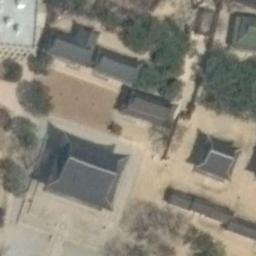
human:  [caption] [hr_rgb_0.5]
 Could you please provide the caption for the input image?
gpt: The palace is on the bare land next to some trees .

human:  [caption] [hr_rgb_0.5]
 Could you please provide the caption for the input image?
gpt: The palace is generally reddish-brown and has a strange shape .

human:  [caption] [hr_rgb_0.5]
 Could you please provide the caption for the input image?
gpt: The dark gray palace has some palaces of different sizes .

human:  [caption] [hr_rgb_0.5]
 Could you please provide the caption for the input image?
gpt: There are many trees of different sizes beside the palace .

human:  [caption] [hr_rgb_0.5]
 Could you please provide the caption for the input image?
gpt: There are some green trees beside the black palace .